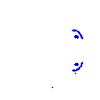
Particle: kaon